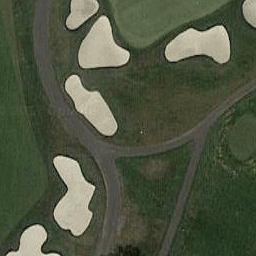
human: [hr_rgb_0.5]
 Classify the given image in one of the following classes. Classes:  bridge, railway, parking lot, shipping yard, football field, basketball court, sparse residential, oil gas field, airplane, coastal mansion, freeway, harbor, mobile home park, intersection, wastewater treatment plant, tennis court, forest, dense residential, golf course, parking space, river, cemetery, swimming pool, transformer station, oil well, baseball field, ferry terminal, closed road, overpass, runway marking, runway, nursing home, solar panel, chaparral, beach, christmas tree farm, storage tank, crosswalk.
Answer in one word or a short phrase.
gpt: golf course